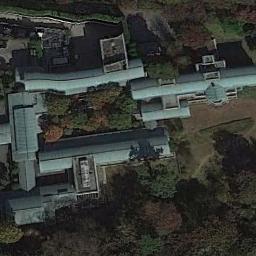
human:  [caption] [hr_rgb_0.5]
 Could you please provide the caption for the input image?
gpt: Many trees of different sizes are beside the palace .

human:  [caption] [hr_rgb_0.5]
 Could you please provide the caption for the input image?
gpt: The palace is surrounded by some bare land .

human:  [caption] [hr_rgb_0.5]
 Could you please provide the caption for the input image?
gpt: The green palace with a green area is surrounded by a grove of trees .

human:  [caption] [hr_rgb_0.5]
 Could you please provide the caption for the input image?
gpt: The palace is surrounded by trees .

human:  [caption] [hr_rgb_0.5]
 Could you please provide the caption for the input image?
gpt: There are some green trees beside the green palace .